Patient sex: M
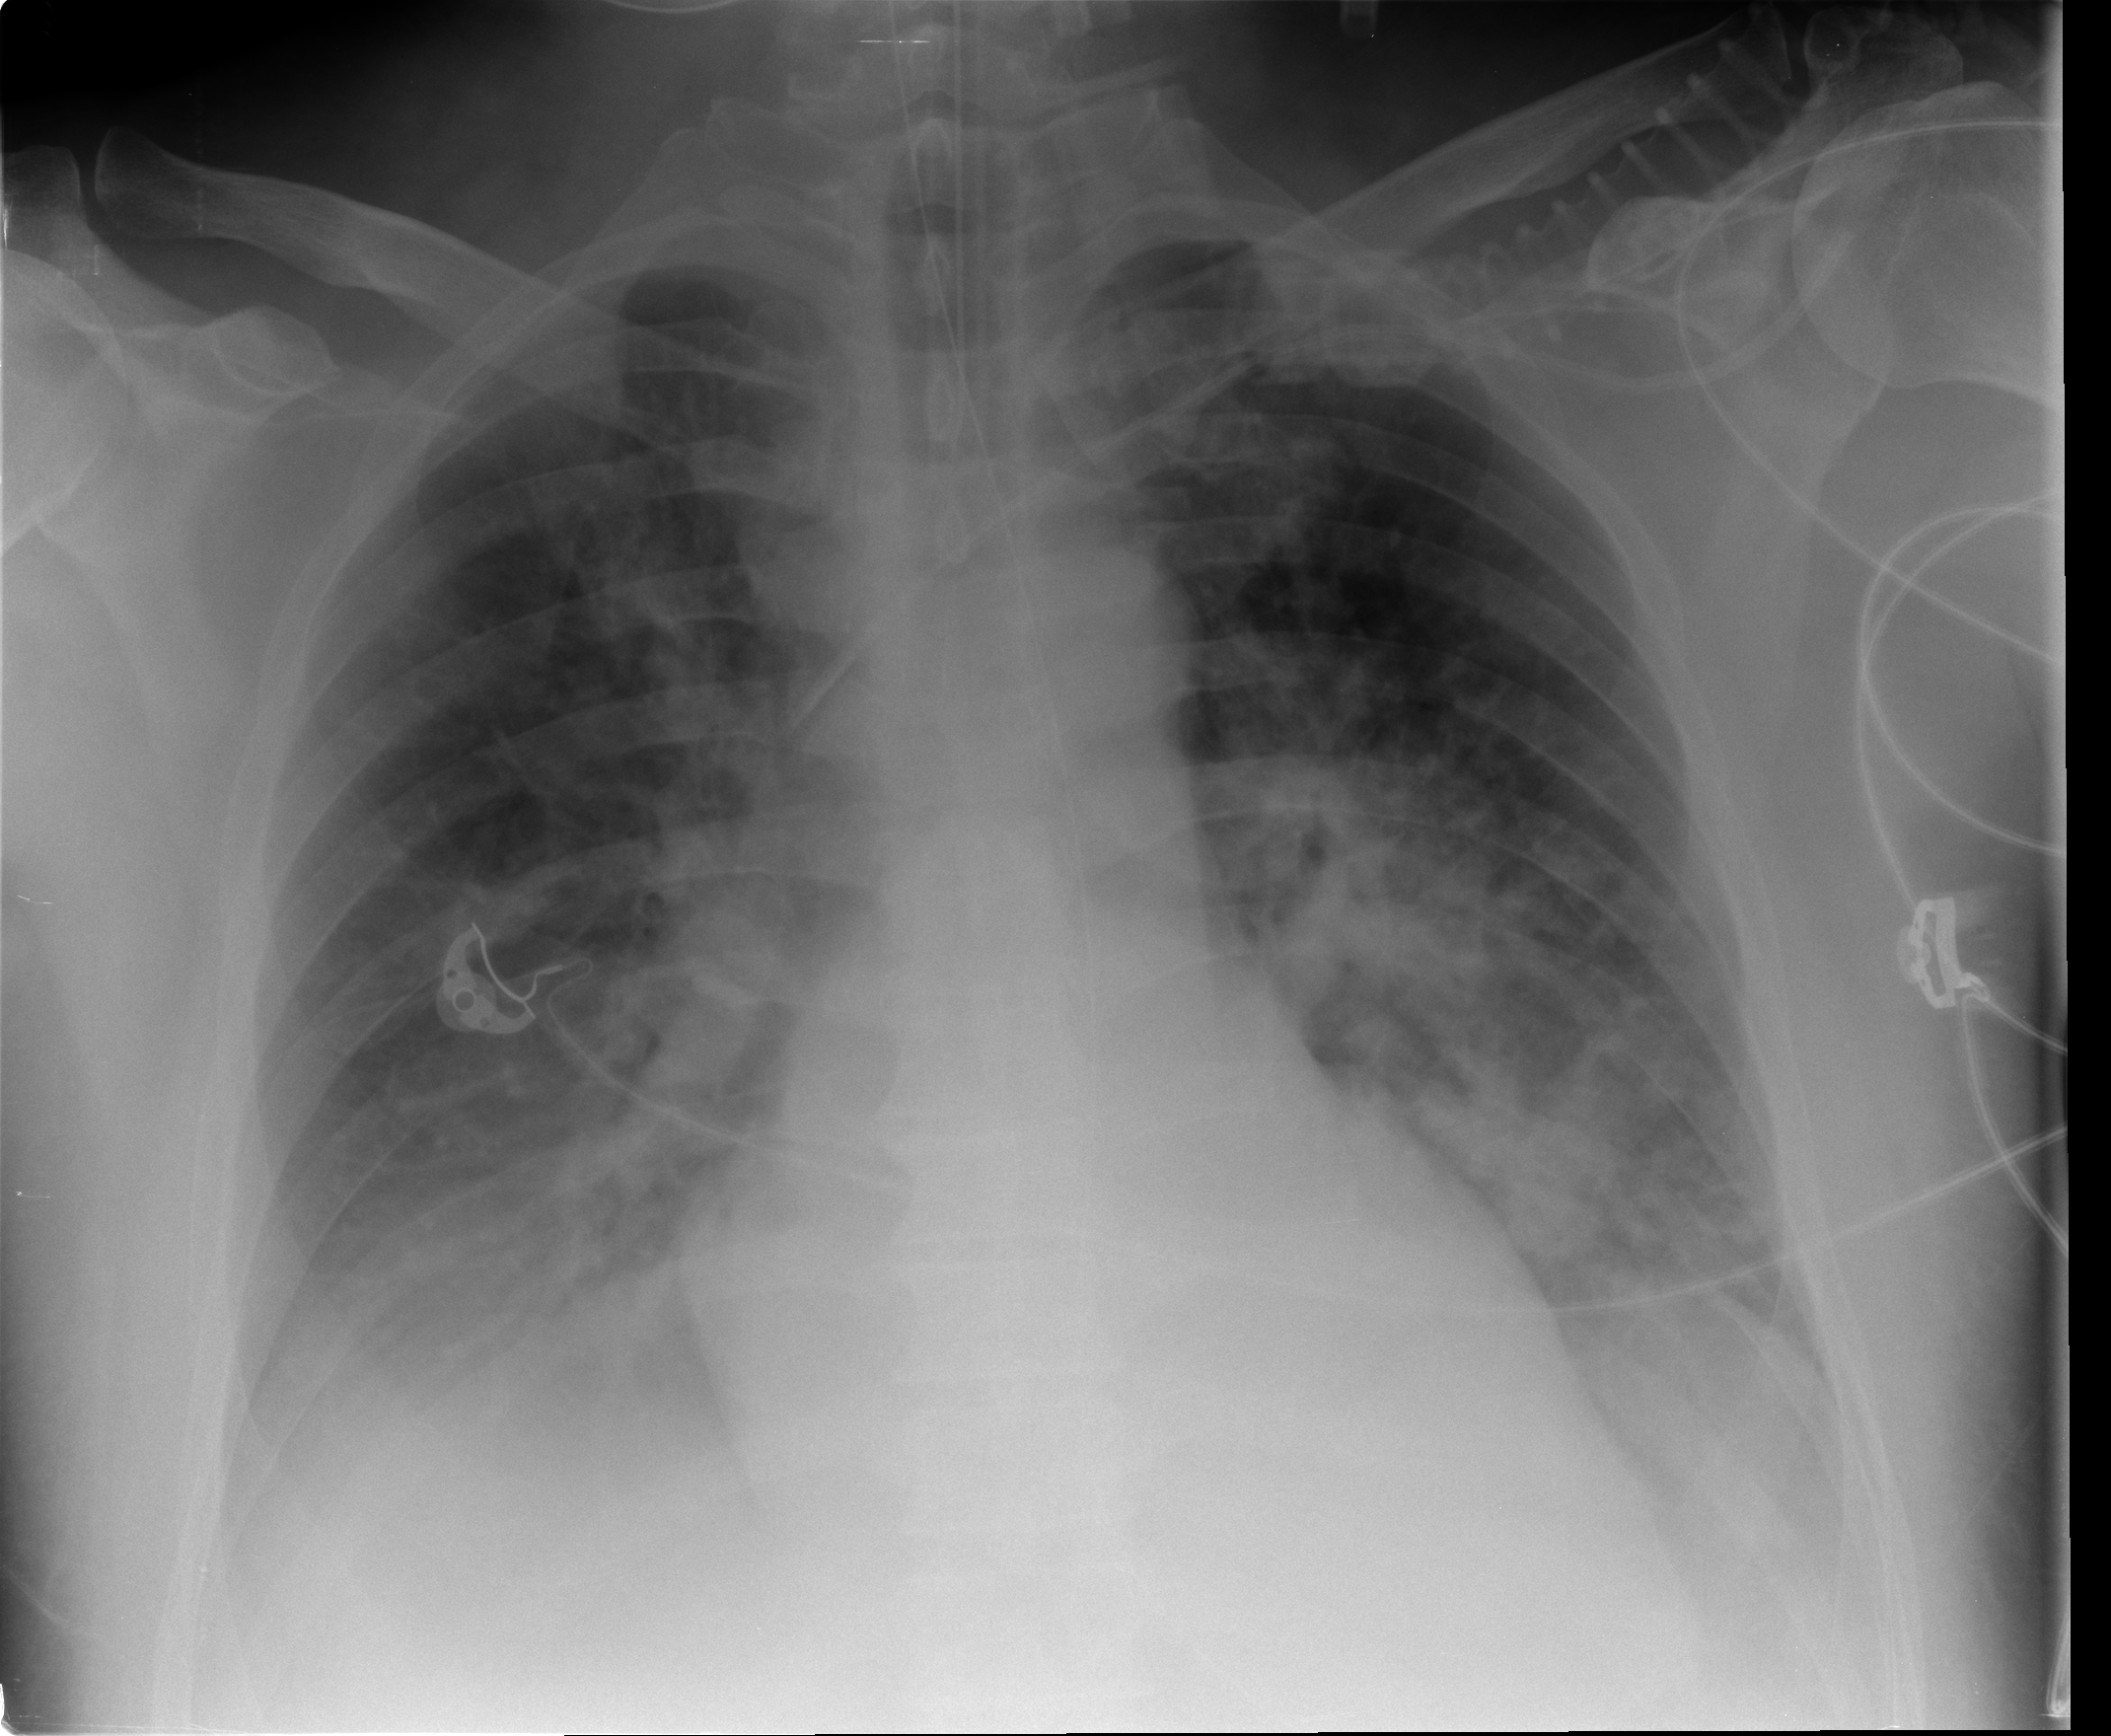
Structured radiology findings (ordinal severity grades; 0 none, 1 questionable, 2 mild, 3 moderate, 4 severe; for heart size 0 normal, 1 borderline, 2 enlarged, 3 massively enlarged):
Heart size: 2
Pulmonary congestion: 2
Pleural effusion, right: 2
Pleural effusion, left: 2
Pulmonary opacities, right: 0
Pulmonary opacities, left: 2
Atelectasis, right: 2
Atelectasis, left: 2